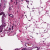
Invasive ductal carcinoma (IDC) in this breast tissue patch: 0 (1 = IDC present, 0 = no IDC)